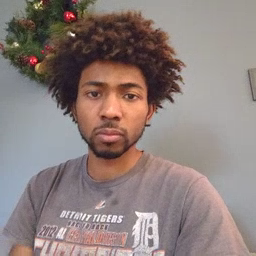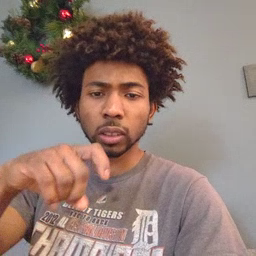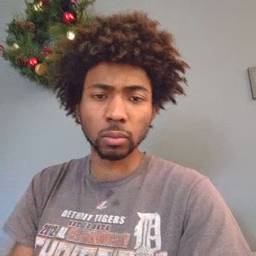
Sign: time